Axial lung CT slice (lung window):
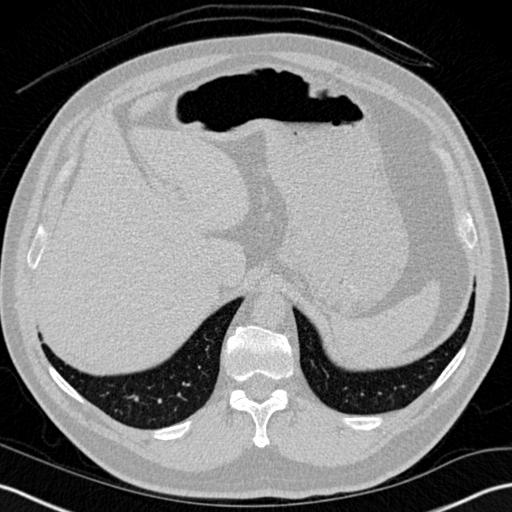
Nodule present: no